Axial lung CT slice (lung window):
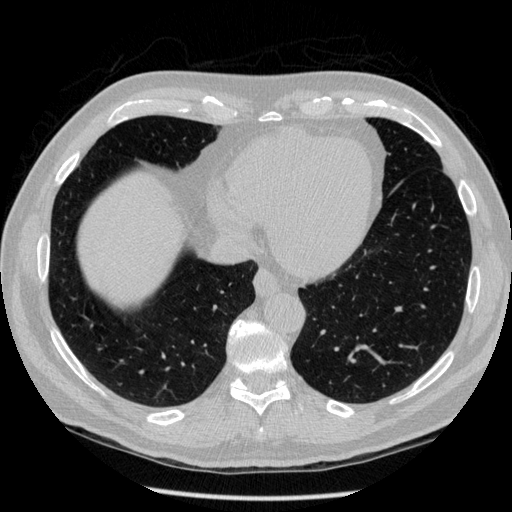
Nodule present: no